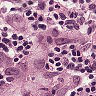
Metastatic tissue present: yes